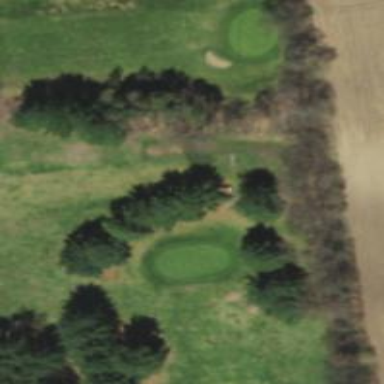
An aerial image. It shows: Path designated for golf carts.